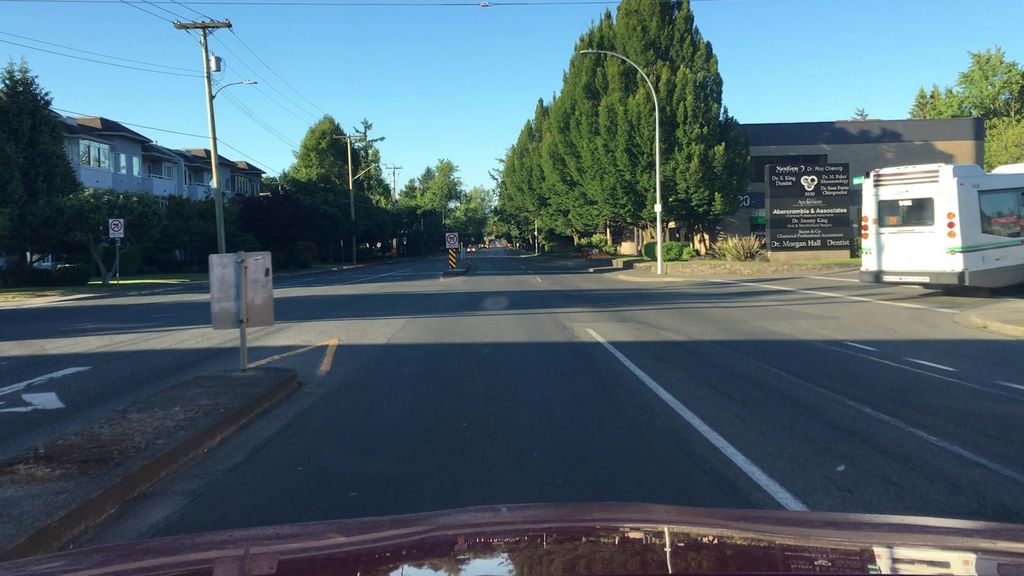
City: victoria